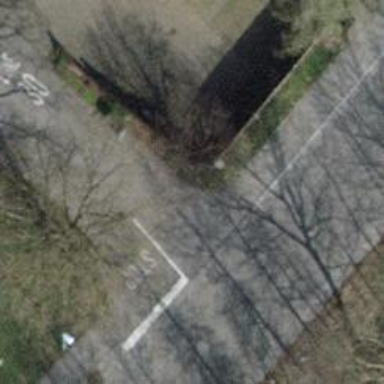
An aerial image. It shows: Paved residential road.